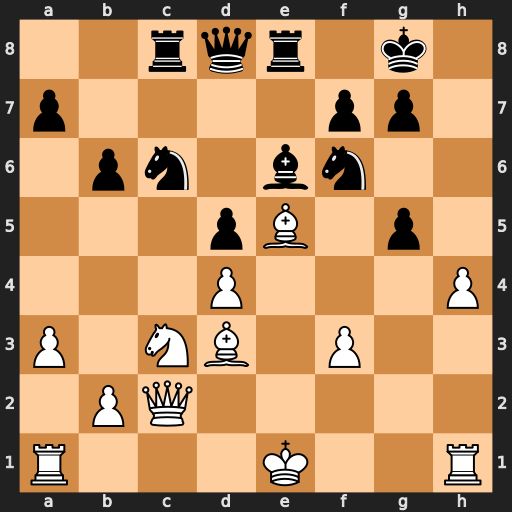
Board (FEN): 2rqr1k1/p4pp1/1pn1bn2/3pB1p1/3P3P/P1NB1P2/1PQ5/R3K2R
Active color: w
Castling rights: KQ
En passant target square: -
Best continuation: hxg5 Nxe5 dxe5